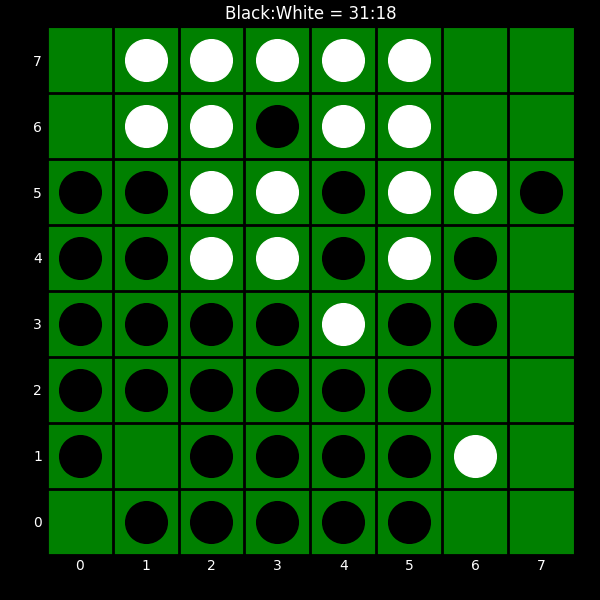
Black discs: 31
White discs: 18